Question: How do I make a UITextView behave like a 'UITextField' or maybe how to make a 'UITextField' appear like this, same with the photo, i've searched a lot about making 'UITextField' into multiple lines but i can't seem to get how they did it, is there any method that is much simpler,

I also tried putting a 'UITextView' and then sending it at back and putting at top a 'UITextField' and in the 'viewDidLoad' I did 'self.commentTextField.frame = self.commentsTextView.frame;' , i thought it would make the 'UITextField' like a 'UITextView'.
I want that when I start editing this
'- (void)textFieldDidBeginEditing:(UITextView *)textField;'
delegate would detect that Im editing the 'UITextField' because I can't seem to detect when Im editing the 'UITextView'
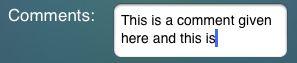
Answer: As others said, use 'UITextView' instead of 'UITextField', just remebering of setting 'editable' to 'YES'.
And about the delegate, '- (void)textFieldDidBeginEditing:(UITextView *)textField;' is a method of 'UITextFieldDelegate' , and, as the name of the protocol says, it will only work for UITextFields. Changing the type of the parameters will have no effect.
What you may want is the similar <URL> , of 'UITextViewDelegate'. Implement this new protocol, just don't forgetting to set the delegate correctly.
'''
self.textView.delegate = self;
'''